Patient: sex F, age 71
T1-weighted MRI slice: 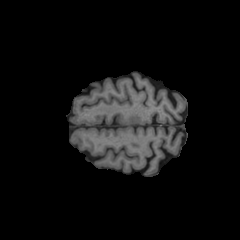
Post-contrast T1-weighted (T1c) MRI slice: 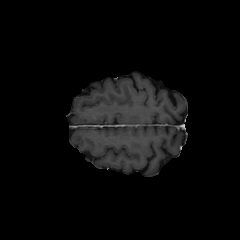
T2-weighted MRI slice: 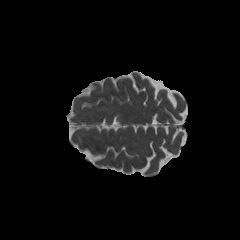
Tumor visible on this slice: no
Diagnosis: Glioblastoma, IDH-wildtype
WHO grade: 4